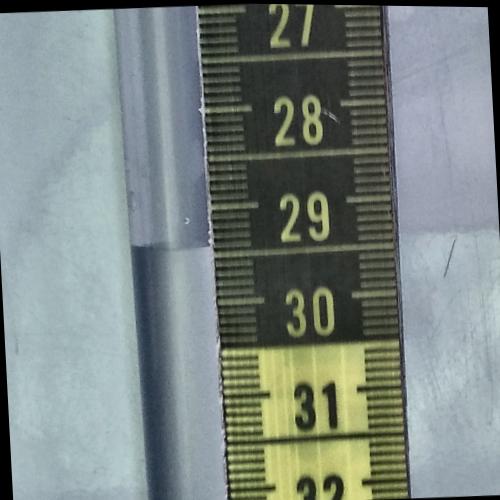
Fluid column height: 29.4 cm